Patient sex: M
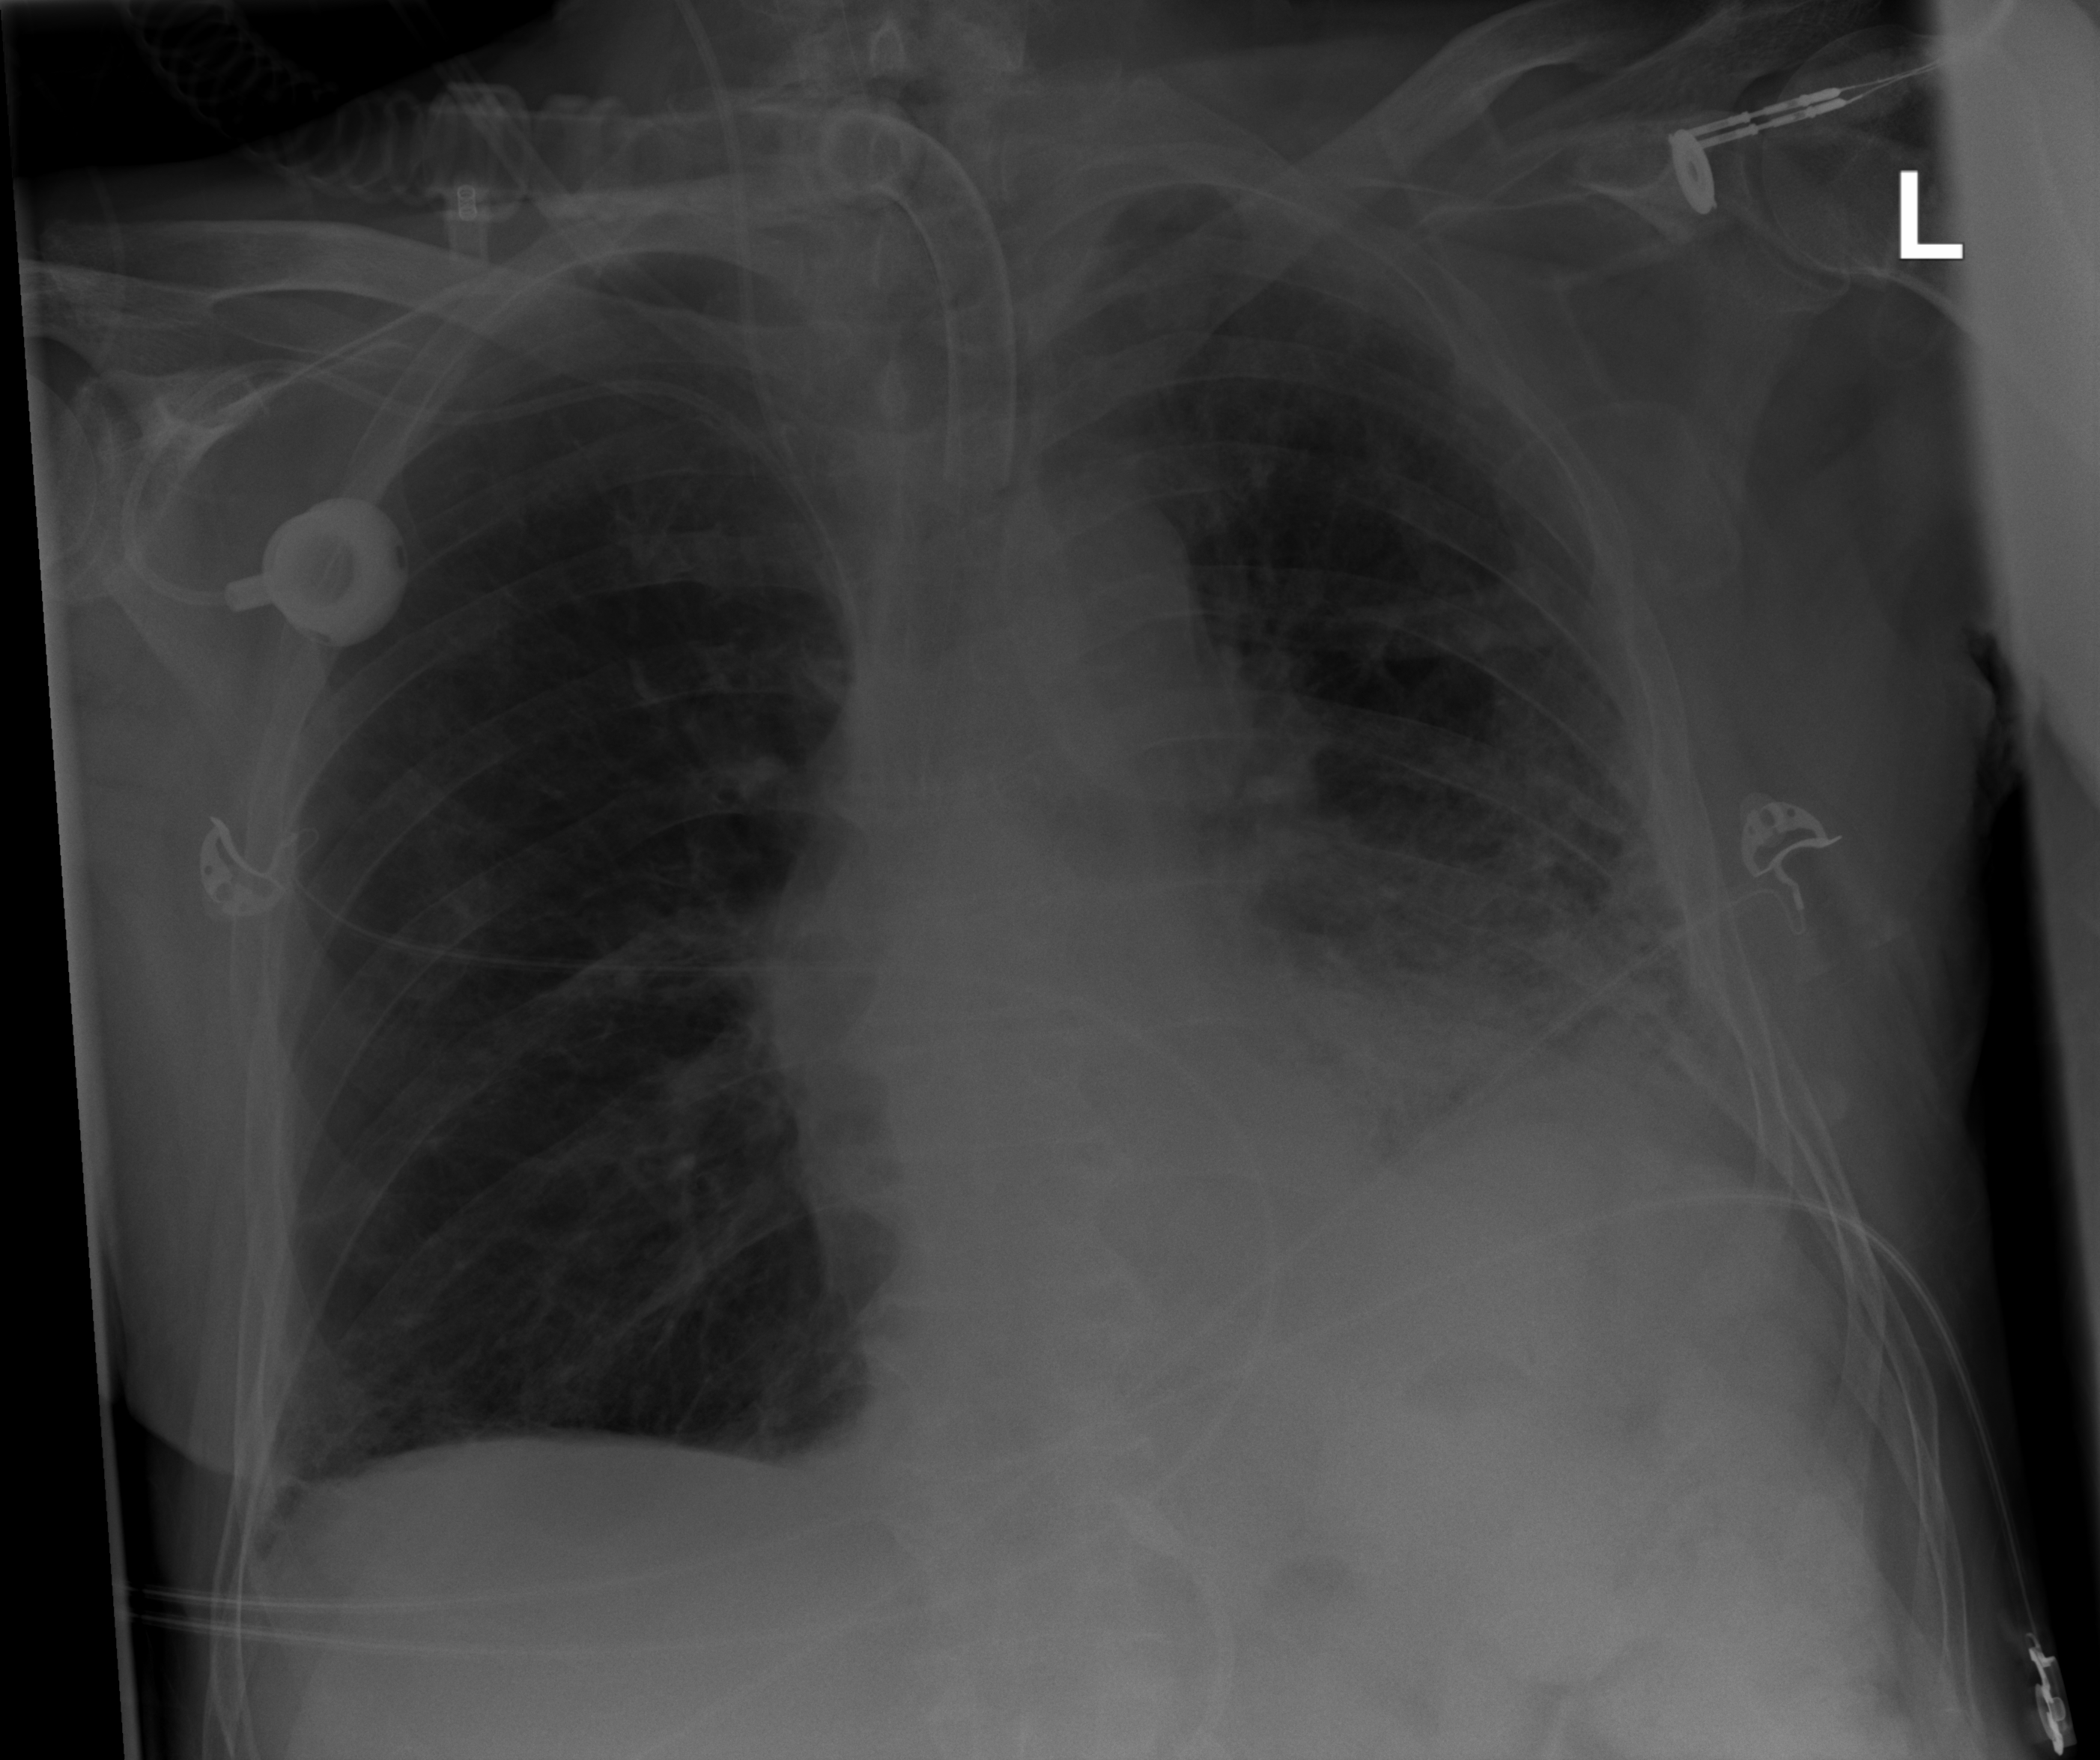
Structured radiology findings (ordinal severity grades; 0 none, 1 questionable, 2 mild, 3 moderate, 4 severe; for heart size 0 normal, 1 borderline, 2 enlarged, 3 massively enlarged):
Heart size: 0
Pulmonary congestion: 0
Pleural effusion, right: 0
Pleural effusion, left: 1
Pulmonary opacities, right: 0
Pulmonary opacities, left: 3
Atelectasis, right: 0
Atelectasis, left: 3